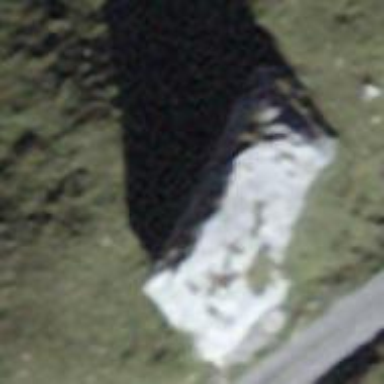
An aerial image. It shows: View of natural rock.